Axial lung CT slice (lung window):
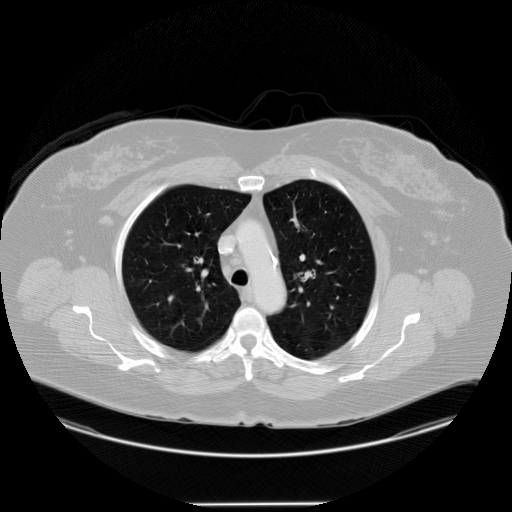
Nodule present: no